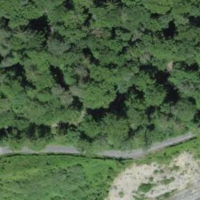
EUNIS habitat code: 56
Species observed at this site:
Clematis vitalba